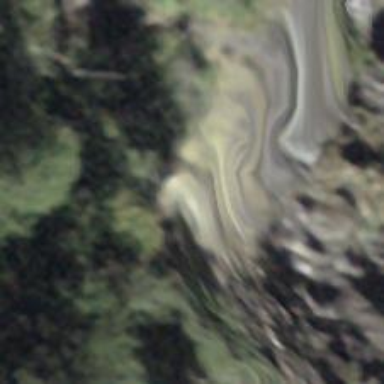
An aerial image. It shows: Natural cliff.